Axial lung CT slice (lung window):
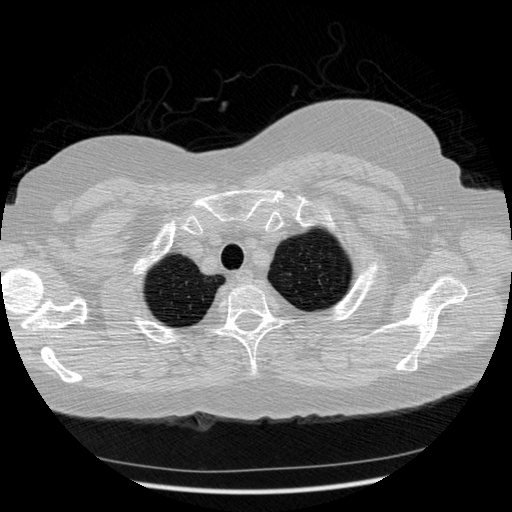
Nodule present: no